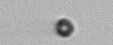
Label: nanoplankton_mix